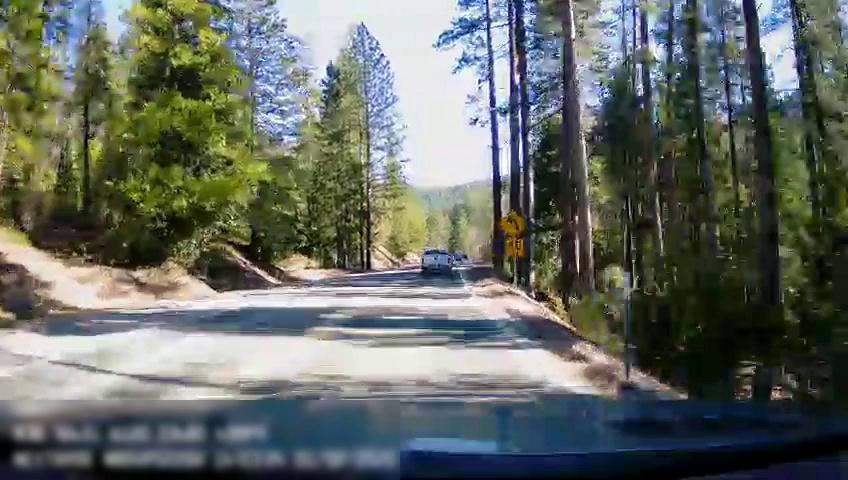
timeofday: Day
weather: Sunny
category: Drivable Space
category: Vehicles | Truck
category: Lanes | Opposite Lane
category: Lanes | Current Lane
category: Traffic | Signs
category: Traffic | Signs